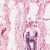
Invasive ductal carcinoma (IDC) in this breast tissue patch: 0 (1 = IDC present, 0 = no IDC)